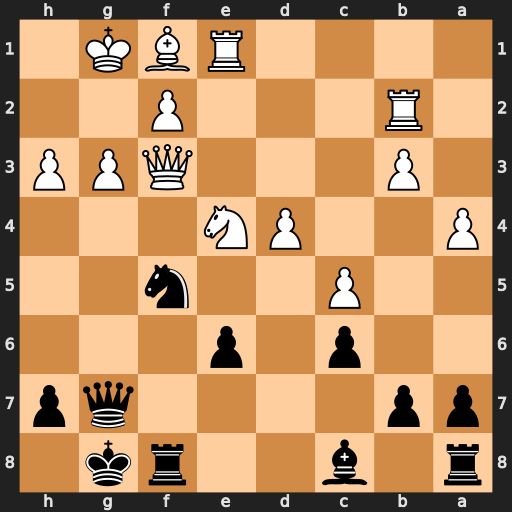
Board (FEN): r1b2rk1/pp4qp/2p1p3/2P2n2/P2PN3/1P3QPP/1R3P2/4RBK1
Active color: b
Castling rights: -
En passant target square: -
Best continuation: Nxd4 Qd1 Nf3+